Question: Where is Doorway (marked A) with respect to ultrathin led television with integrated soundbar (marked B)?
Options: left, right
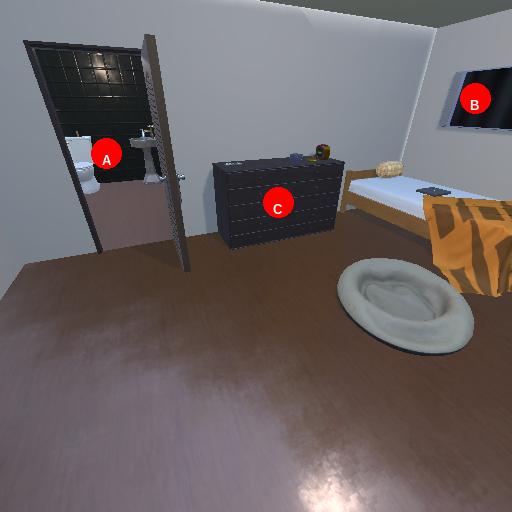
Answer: left